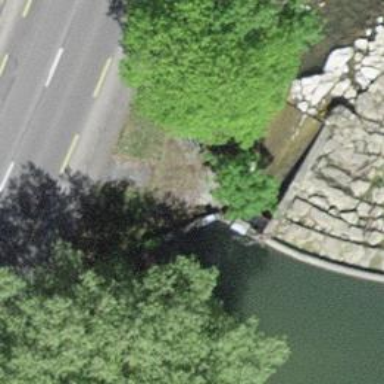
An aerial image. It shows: Lock gate along waterway.